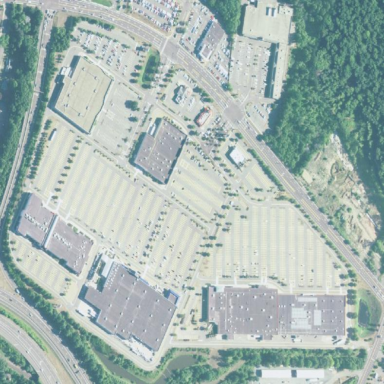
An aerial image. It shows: Retail area.